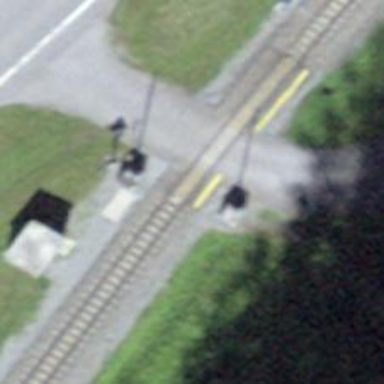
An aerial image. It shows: Level crossing along the railway.